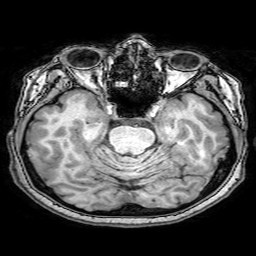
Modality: T1w
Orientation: coronal
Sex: female
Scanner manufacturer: philips
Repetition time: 0.008275 s
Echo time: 0.00381 s